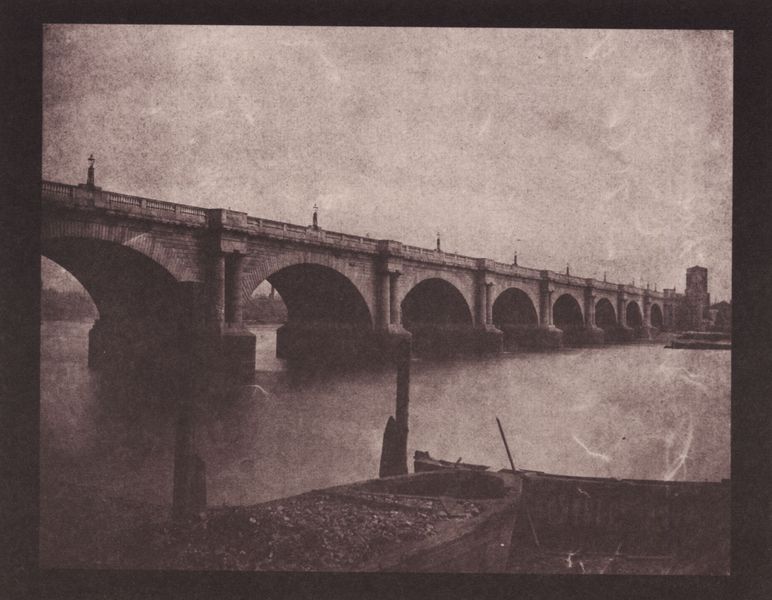
Titel: Waterloo-Brücke
Künstler: William Henry Fox Talbot
Standort: London
Institution: Science Museum
Schlagwörter: dunkel, gewitter, himmel, laub, schatten, wasser, weiß, wolken, bäume, fluss, stadt, ufer, abend, braun, grau, hell, holz, lampen, laterne, laternen, licht, nacht, pfeiler, schwarz, strasse, säulen, alt, stein, steine, bild, dämmerung, ferne, brücke, einsam, gewässer, verbindung, england, boot, boote, kahn, stock, turm, ruhig, schiff, schiffe, bogen, perspektive, stab, leer, mauer, ziegel, nebel, backstein, rand, sepia, rundbogen, schutt, seine, joche, lastkahn, strom, steg, unwetter, durchgang, geländer, still, foto, fotografie, photographie, bögen, türme, steinbrücke, balustrade, leuchtturm, schwimmen, mauerwerk, schwarz-weiß, photo, fahren, doppelsäulen, dunke, fluchtpunkt, rundbögen, ballustrade, fähre, london, fotographie, donner, brücken, backsteine, brückenbogen, brückenpfeiler, rhein, durchfahrt, gemauert, havel, elbe, gaslampe, avignon, stad, verhangen, als, fotogtafie, themse, spree, donau, daguerre, 19. jahrhundert, 1800, rundbogen stein fluss, pfeilger, durch